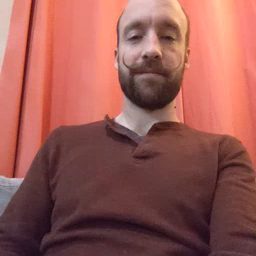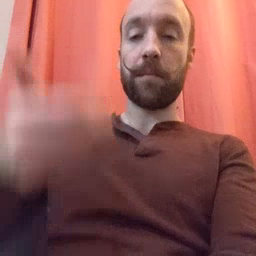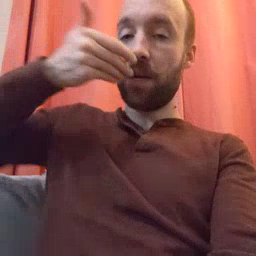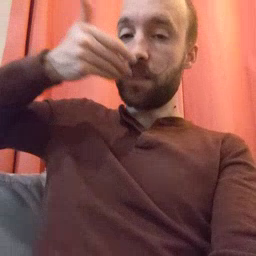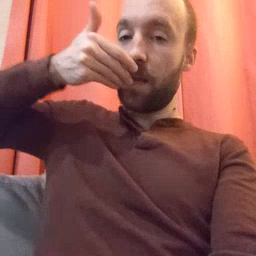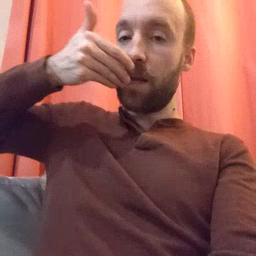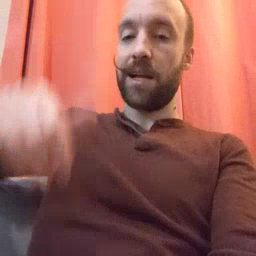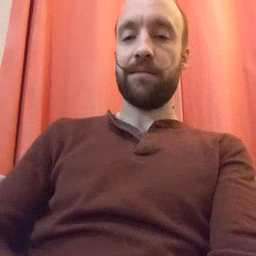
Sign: pizza